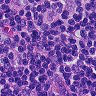
Metastatic tissue present: no